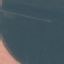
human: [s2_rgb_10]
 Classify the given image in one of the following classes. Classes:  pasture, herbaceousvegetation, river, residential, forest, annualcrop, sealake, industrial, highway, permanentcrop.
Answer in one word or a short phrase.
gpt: AnnualCrop